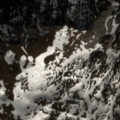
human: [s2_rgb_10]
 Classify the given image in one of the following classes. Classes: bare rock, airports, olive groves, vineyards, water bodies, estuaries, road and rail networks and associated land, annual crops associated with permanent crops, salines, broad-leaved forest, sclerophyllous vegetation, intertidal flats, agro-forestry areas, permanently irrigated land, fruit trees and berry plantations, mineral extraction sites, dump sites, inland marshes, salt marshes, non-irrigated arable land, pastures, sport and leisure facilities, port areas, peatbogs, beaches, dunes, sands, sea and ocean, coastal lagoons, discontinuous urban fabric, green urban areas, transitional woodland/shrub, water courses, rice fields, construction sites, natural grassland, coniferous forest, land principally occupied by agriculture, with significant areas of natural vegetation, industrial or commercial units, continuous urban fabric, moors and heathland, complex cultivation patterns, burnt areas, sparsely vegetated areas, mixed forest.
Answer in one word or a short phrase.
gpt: mixed forest, natural grassland, bare rock, sparsely vegetated areas